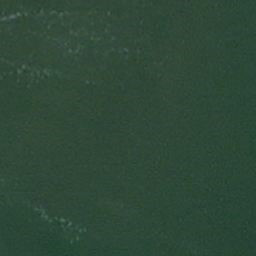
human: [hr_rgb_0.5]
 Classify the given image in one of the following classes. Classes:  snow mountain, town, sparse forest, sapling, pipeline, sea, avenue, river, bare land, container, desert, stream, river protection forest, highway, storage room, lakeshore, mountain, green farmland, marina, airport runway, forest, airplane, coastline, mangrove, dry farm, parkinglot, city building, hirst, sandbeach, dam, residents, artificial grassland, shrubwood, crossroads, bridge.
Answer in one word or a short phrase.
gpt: sea